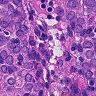
Metastatic tissue present: yes